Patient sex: M
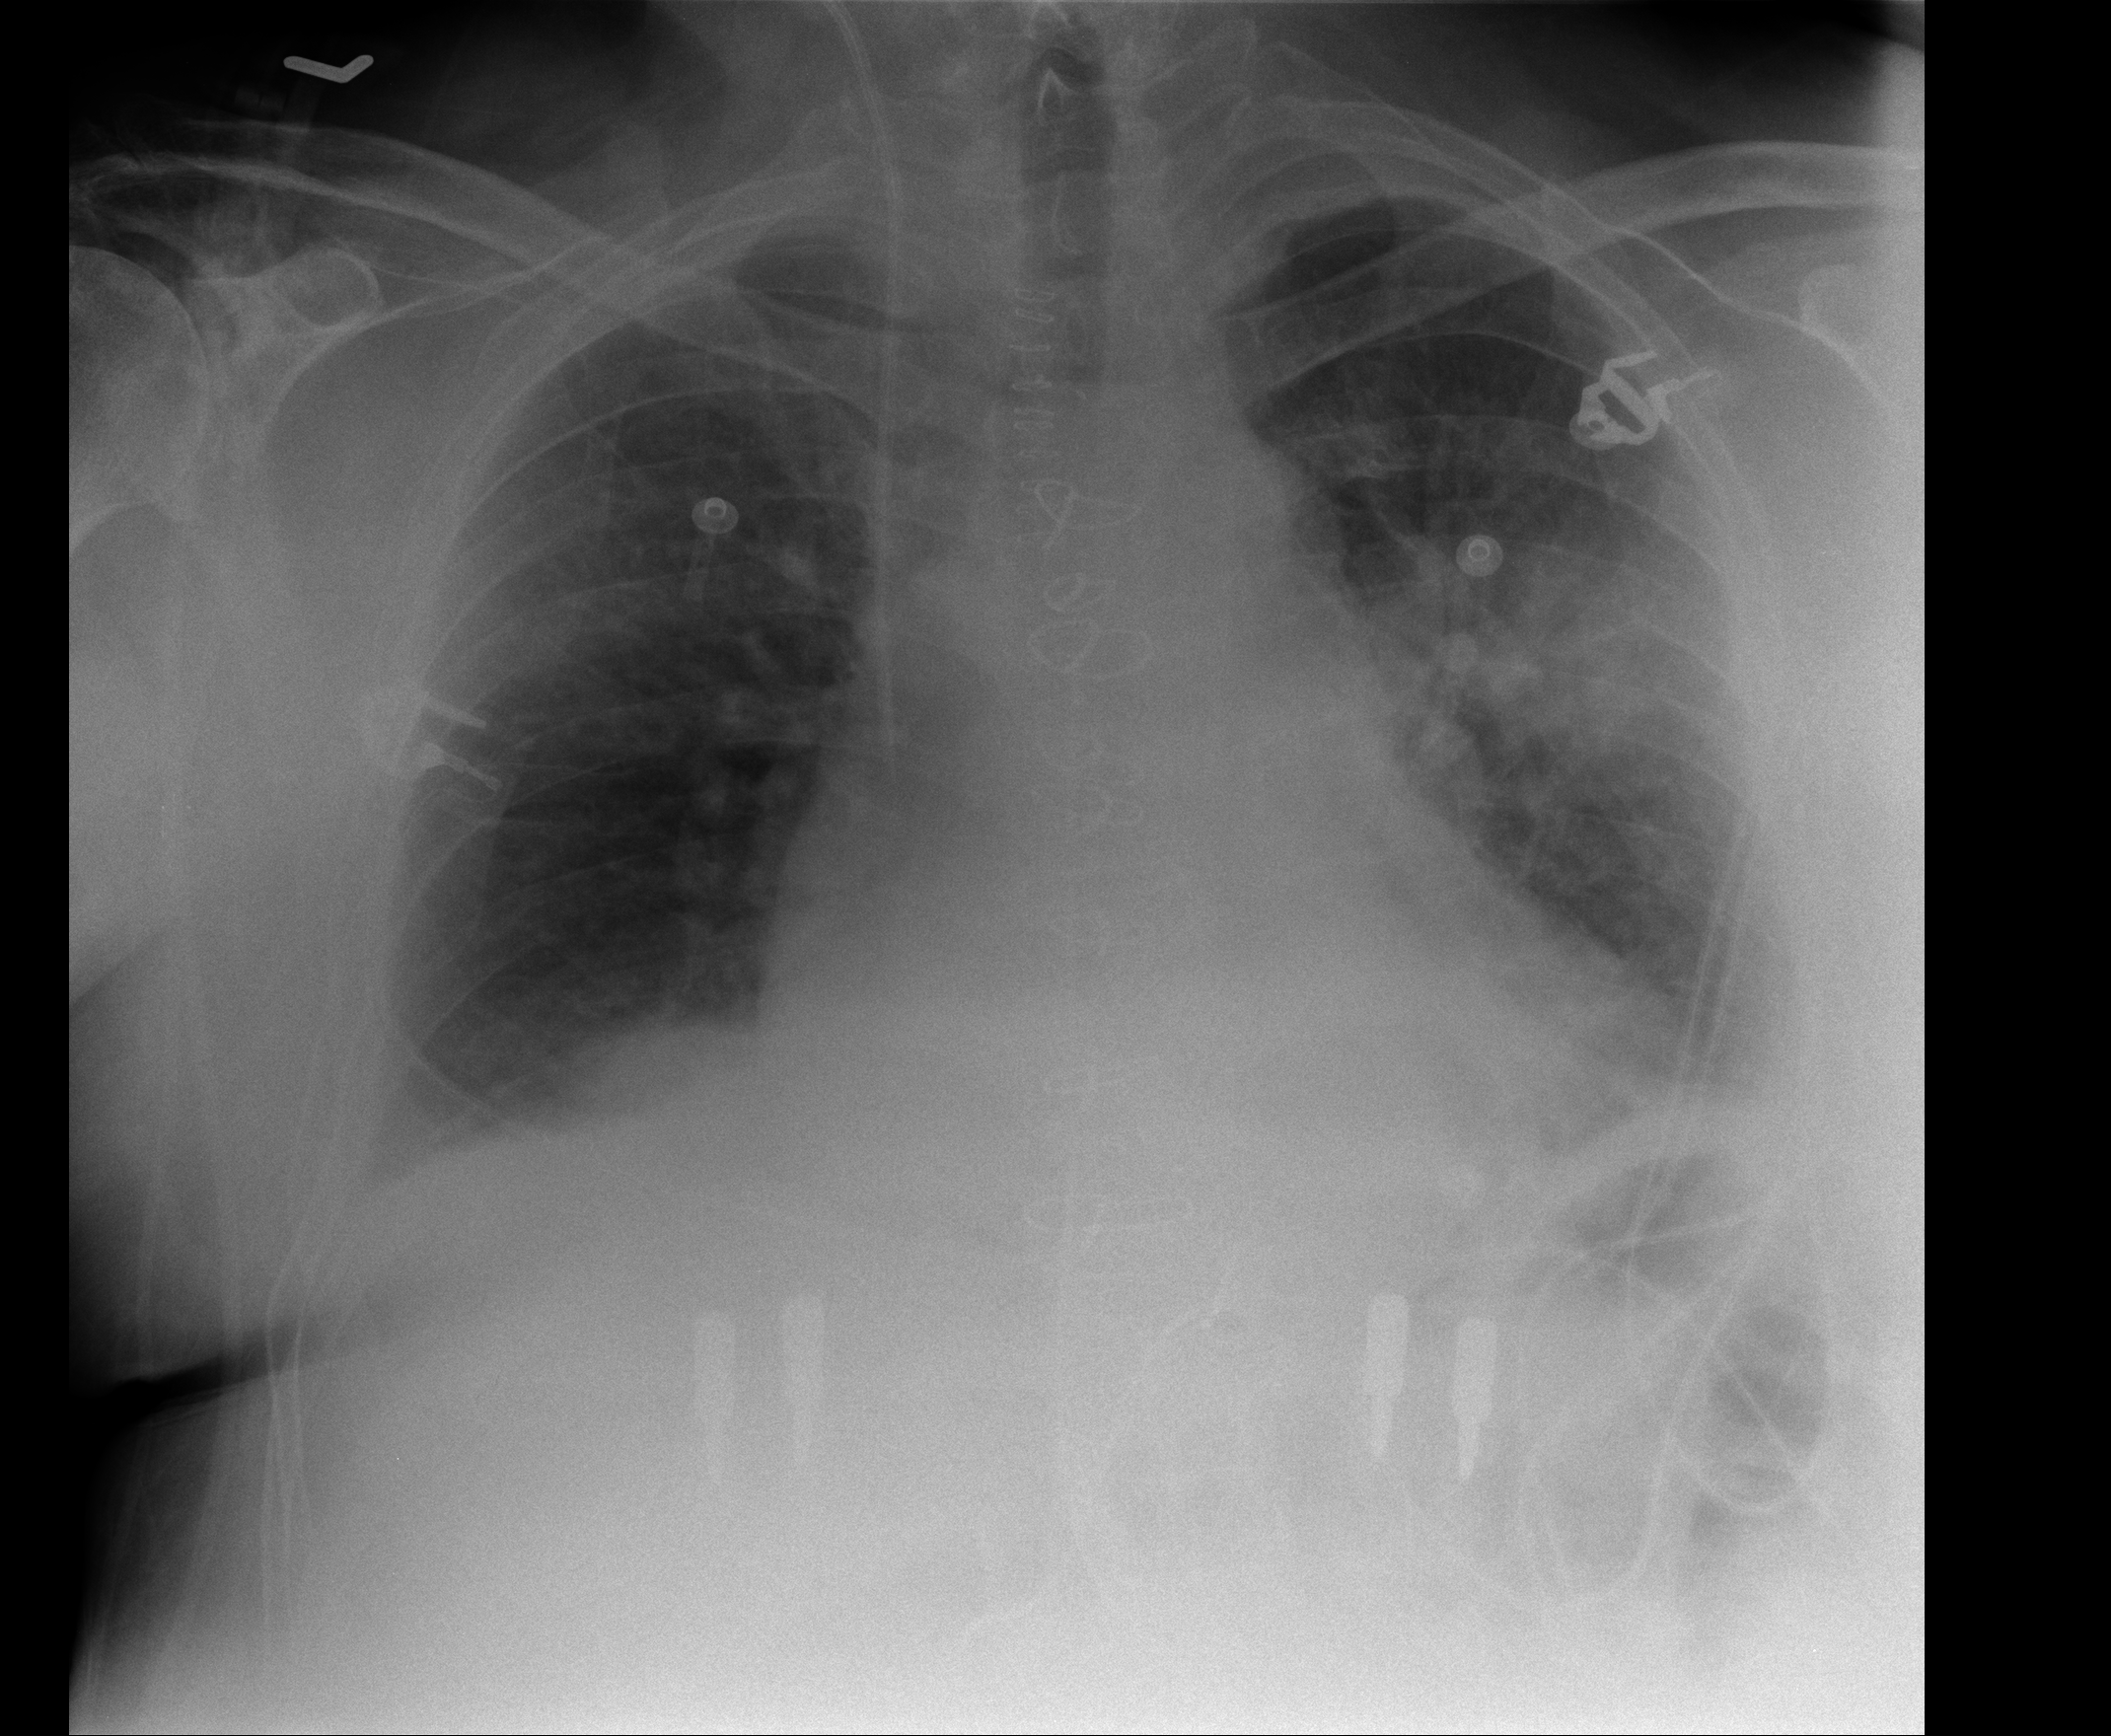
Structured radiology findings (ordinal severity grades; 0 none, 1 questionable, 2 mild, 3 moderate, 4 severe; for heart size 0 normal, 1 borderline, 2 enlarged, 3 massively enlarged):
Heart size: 3
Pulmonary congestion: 2
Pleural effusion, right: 1
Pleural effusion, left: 1
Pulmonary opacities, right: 0
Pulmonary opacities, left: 2
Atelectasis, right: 2
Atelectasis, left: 2